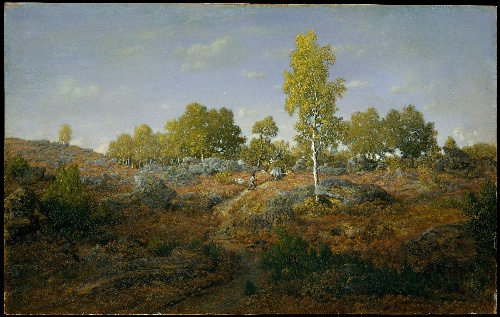
Title: An Early Summer Morning in the Forest of Fontainebleau
Artist: Théodore Rousseau
Artist bio: French, Paris 1812–1867 Barbizon
Date: probably 1861
Object type: Painting
Classification: Paintings
Medium: Oil on wood
Dimensions: 15 x 23 5/8 in. (38.1 x 60 cm)
Department: European Paintings
Credit line: Bequest of Benjamin Altman, 1913
Accession year: 1914
Repository: Metropolitan Museum of Art, New York, NY
Tags: Landscapes